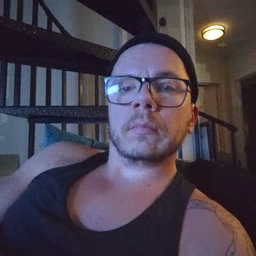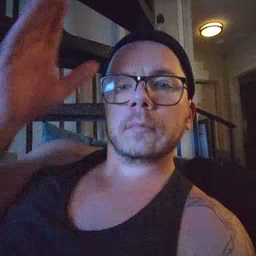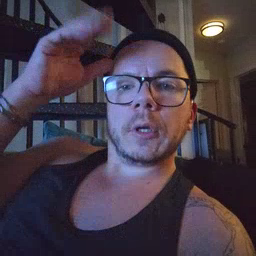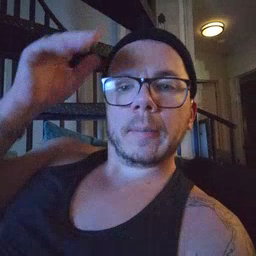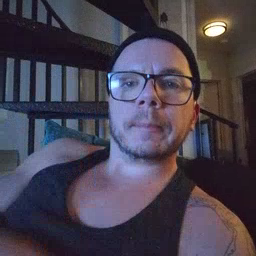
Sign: donkey